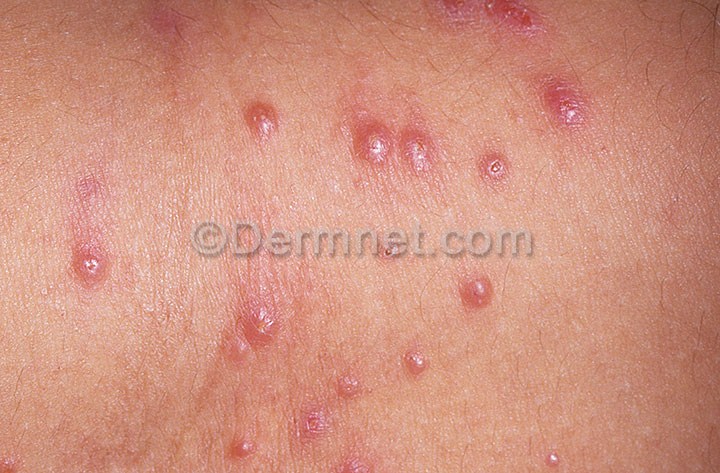
Disease: Warts Molluscum and other Viral Infections